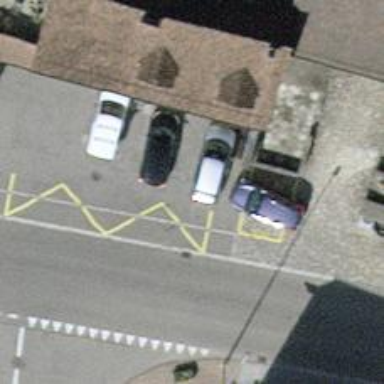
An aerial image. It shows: Bus stop with platform for public transport.